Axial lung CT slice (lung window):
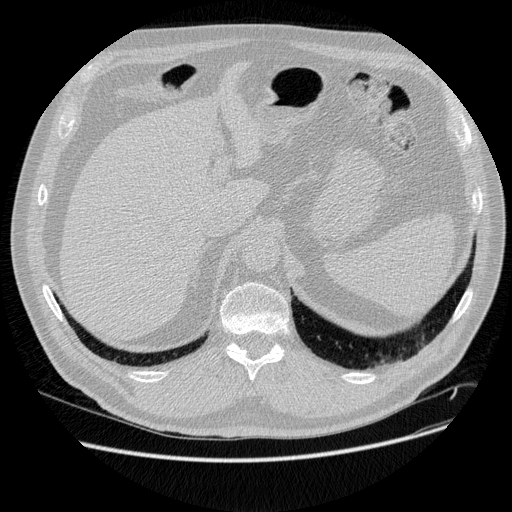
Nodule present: no